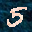
Label: 5